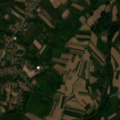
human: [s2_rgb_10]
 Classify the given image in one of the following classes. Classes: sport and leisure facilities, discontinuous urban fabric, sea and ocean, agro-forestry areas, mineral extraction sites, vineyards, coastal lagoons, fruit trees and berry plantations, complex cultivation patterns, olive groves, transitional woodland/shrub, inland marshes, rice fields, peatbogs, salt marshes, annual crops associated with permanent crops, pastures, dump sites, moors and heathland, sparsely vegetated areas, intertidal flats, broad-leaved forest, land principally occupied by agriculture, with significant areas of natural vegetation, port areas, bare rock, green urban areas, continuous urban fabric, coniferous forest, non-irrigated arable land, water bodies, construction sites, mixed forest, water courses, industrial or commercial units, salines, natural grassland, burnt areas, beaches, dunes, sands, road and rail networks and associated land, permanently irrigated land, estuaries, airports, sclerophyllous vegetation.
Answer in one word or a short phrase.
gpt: discontinuous urban fabric, non-irrigated arable land, complex cultivation patterns, land principally occupied by agriculture, with significant areas of natural vegetation, transitional woodland/shrub